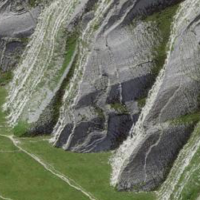
EUNIS habitat code: 48
Species observed at this site:
Traunsteinera globosa
Miramella alpina
Euthystira brachyptera